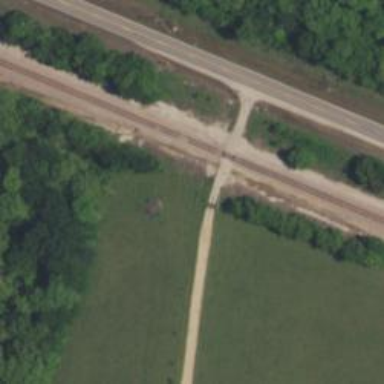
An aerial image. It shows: Stop road.